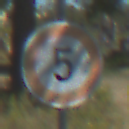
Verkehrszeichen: Geschwindigkeit5
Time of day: Midday
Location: Outdoor (Special)
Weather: PartlyCloudy
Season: NotSpecified
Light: Natural